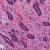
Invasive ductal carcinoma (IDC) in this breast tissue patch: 1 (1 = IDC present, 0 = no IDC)